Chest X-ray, PA view. Patient: 29 years old, sex F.
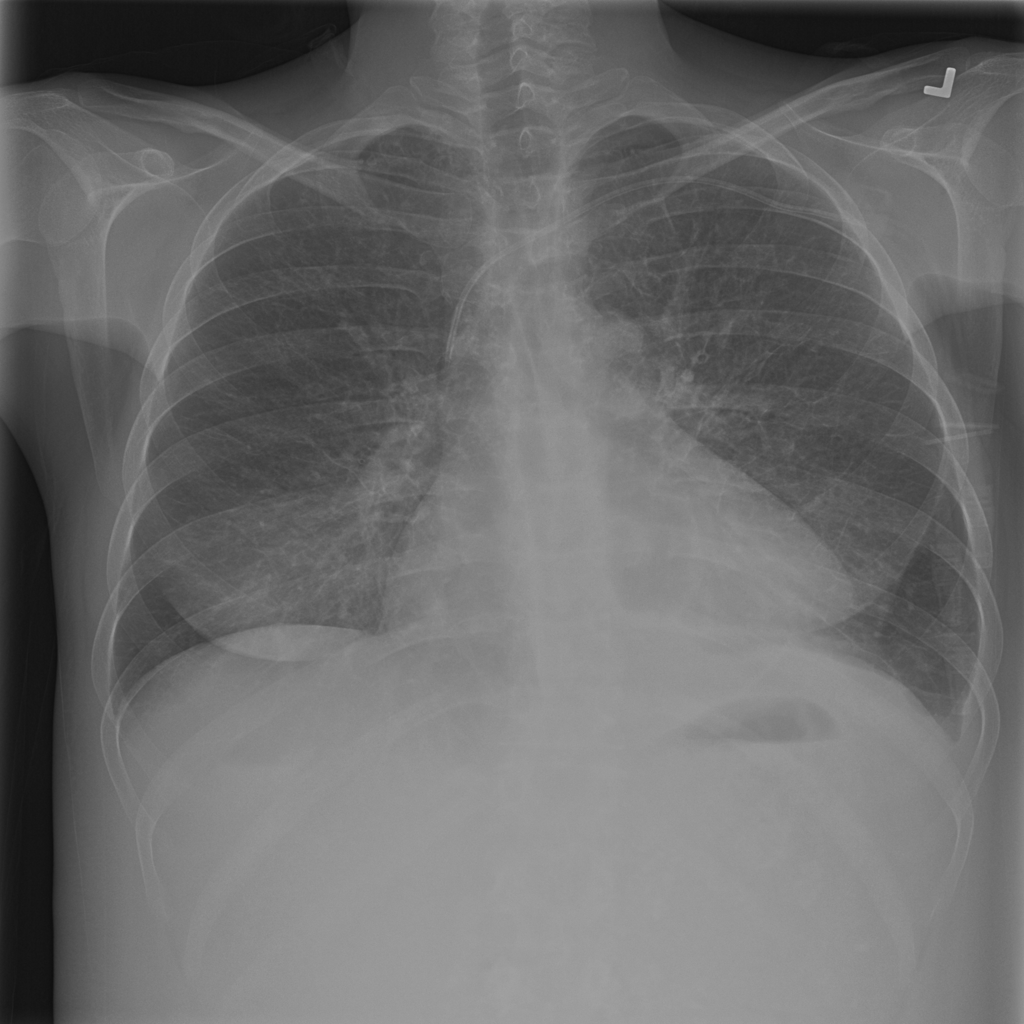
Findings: Effusion